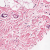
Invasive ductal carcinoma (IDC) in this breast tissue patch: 0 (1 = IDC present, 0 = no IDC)